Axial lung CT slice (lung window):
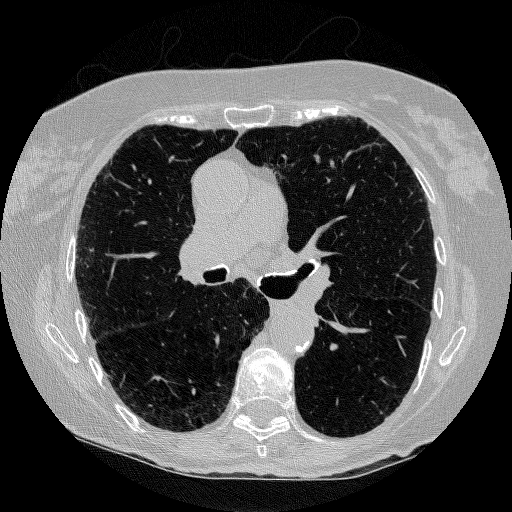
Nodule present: no